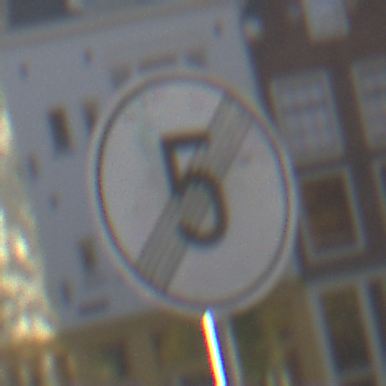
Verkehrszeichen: EndeGeschwindigkeit5
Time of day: SunriseSunset
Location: Outdoor (Urban)
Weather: PartlyCloudy
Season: Autumn
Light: Natural